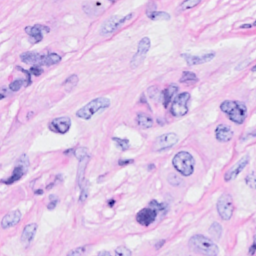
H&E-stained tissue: Breast